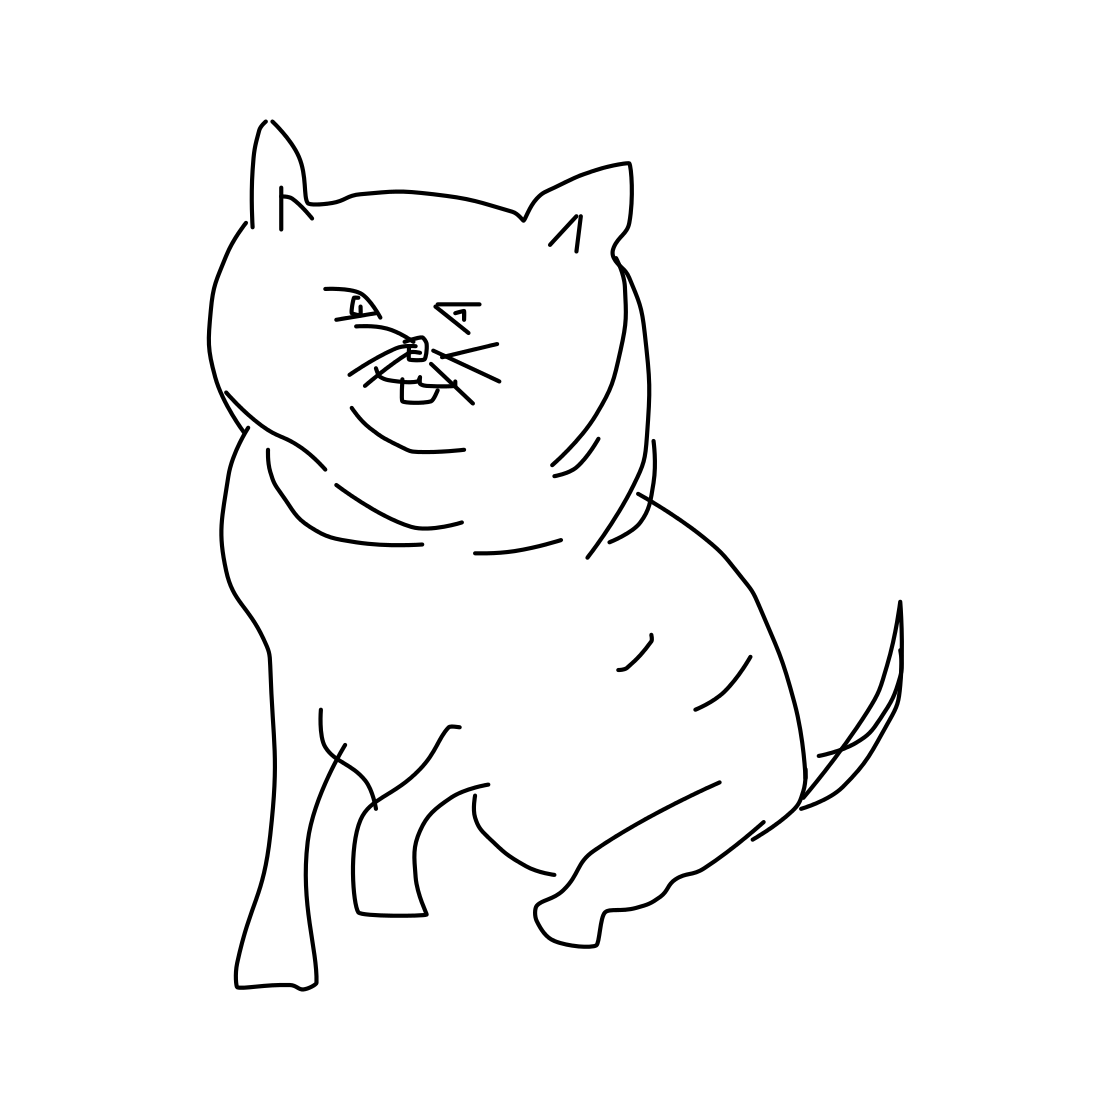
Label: cat